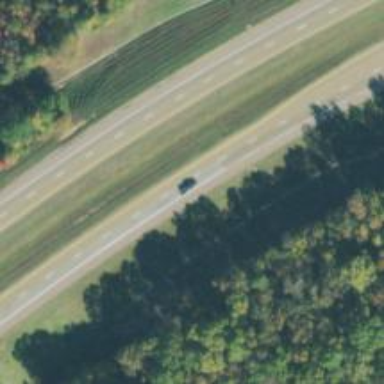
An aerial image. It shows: Asphalt road classified as trunk highway.